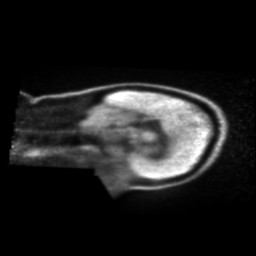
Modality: PET
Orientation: sagittal
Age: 32
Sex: female
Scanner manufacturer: siemens